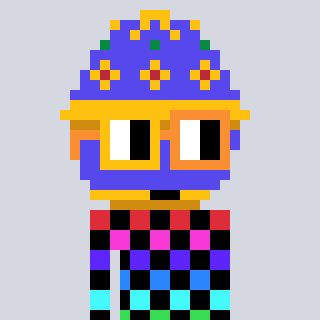
a pixel art character with square yellow and orange glasses, a faberge-shaped head and a purple-colored body on a cool background